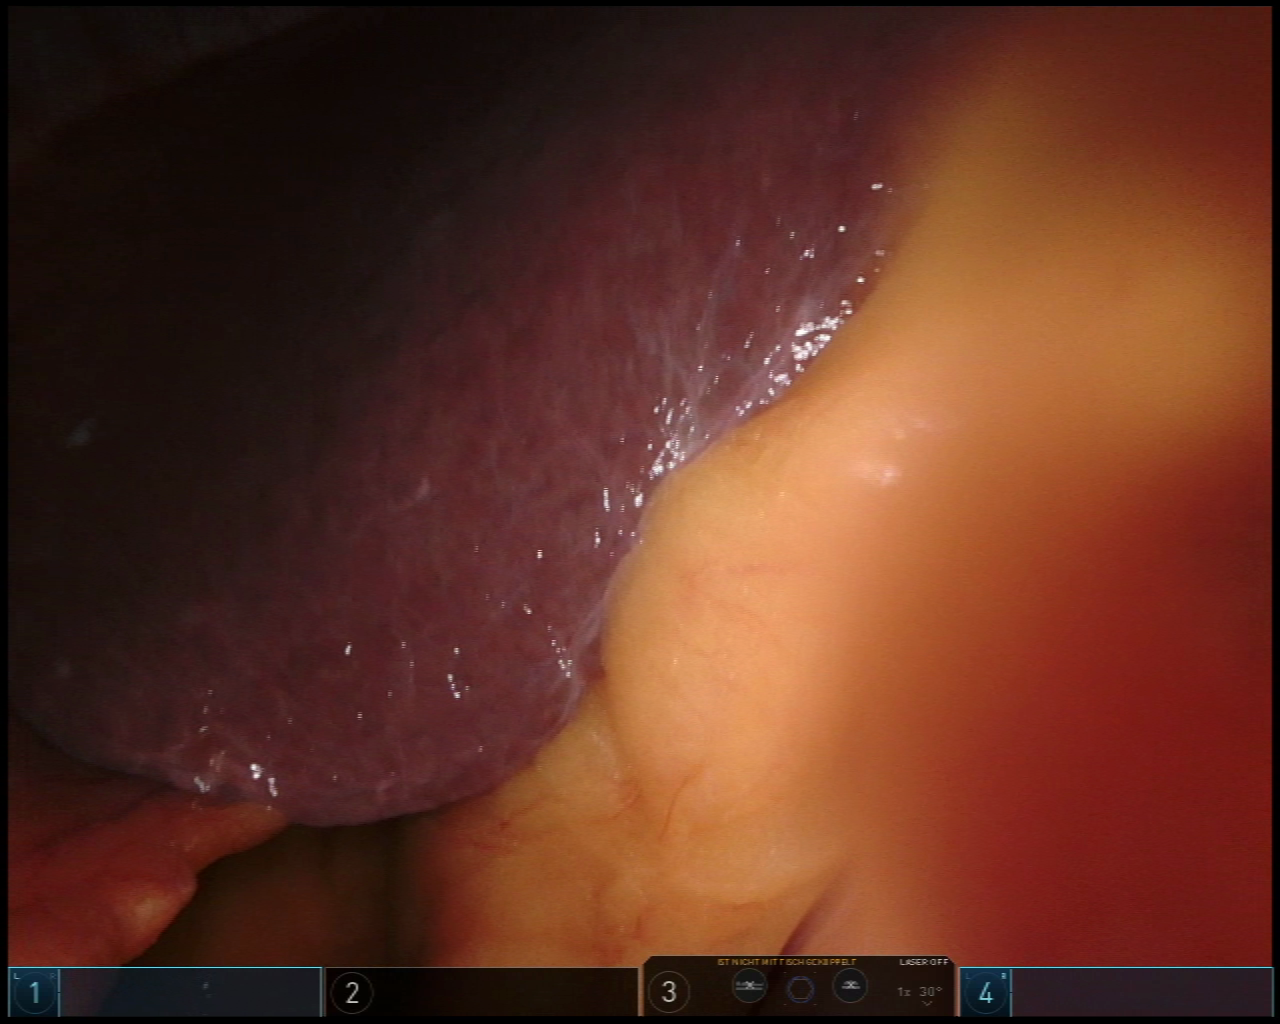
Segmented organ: liver
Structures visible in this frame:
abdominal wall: yes
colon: no
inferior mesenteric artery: no
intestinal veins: no
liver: yes
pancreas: no
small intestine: no
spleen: no
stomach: no
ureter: no
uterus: no
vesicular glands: no